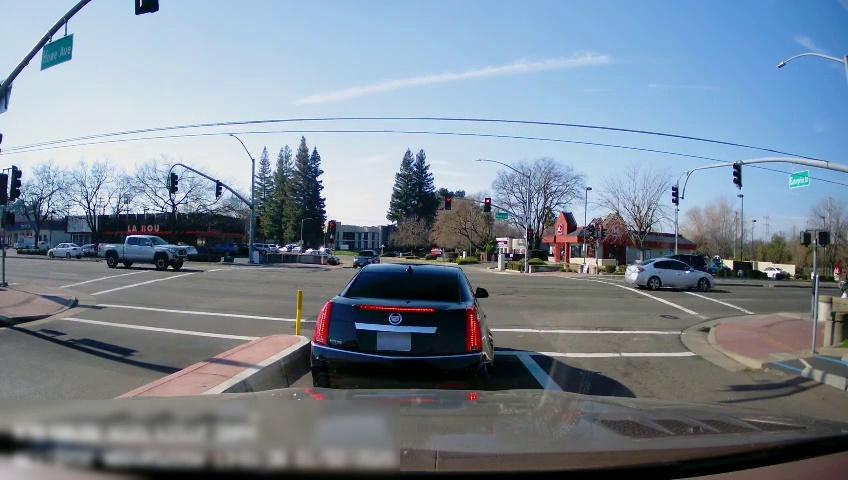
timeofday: Day
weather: Sunny
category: Drivable Space
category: Vehicles | SUV
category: Vehicles | Car
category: Vehicles | SUV
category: Vehicles | Car
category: Vehicles | Car
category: Vehicles | Truck
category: Vehicles | Car
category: Vehicles | Car
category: Lanes | Opposite Lane
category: Lanes | Current Lane
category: Traffic | Lights
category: Traffic | Signs
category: Traffic | Lights
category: Traffic | Lights
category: Traffic | Lights
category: Traffic | Lights
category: Traffic | Lights
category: Traffic | Lights
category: Traffic | Lights
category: Traffic | Lights
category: Traffic | Signs
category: Traffic | Lights
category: Traffic | Lights
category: Traffic | Lights
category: Traffic | Lights
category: Traffic | Lights
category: Traffic | Signs
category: Traffic | Lights
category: Traffic | Lights
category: Traffic | Lights